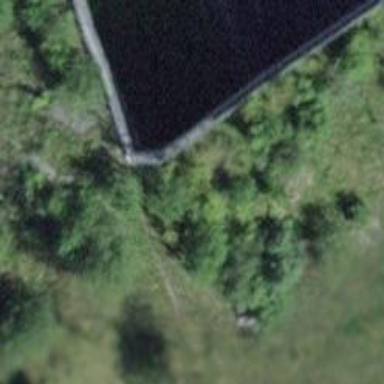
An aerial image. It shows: Fence is in the image.